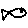
Label: fish